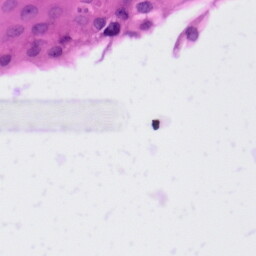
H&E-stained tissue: Tonsil